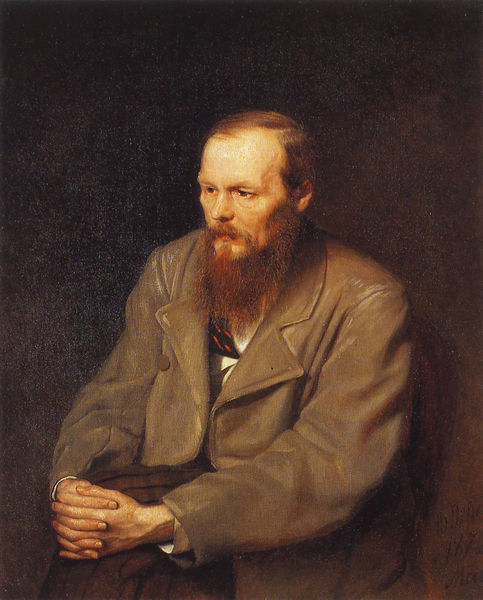
Titel: Porträt von Dostojewski
Künstler: Wassili Perow
Institution: Moskau, Staatliche Tretjakow Galerie
Schlagwörter: dunkel, gemälde, mann, sitzen, braun, finger, grau, mund, nase, weiss, zeichnung, blick, rot, schal, tuch, beige, bart, hemd, hose, jacke, bärtig, vollbart, bildnis, hände, portrait, porträt, signatur, mantel, sitzend, knopf, traurig, chair, hands, oil, red, white, arm, black, dark, face, formal, gefaltet, grey, hair, nose, old, painting, sitting, krawatte, seitenscheitel, sitzt, gestreift, streifen, looking, brown, perspective, nachdenklich, knie, nachdenken, fliege, jacket, rothaarig, denken, bruan, hohe stirn, dunkler hintergrund, älter, geheimratsecken, halbglatze, verschränkt, kravatte, hand, schlips, rote haare, gefaltete hände, sad, man, brauntöne, leder, ear, head, bleich, baroque, eyes, suit, light, purple, brow, coat, mouth, beard, erdtöne, tie, arms, cape, pose, artist, balding, ears, pants, thinking, eye, fingers, manel, sinieren, lips, part, stare, shade, lederjacke, cheek, rto, trousers, tan, plain, forehead, shirt, business, russia, russian, button, lenin, verschränkte hände, mustache, bold, nail, serious, dostojewski, roter bart, handsome, folded hands, knees, ledermantel, one, clasp, receding hairline, overcoat, in sich versunken, brows, writer, caravaggio, facial hair, nails, slouch, vacant, dostojevski, dostojewskij, clasped, facial, cross legged, dark background, p, single, nosemouth, bussiness, dostoevsky, fyodor, longmedium, dostoevski, philosof, 어두운, 수염, 갈색, 아저씨, 고뇌, 명, 손 깍지, 재킷, 다리꼬기, 외국인, 단추 1개, 생각하는사람, crossed knees